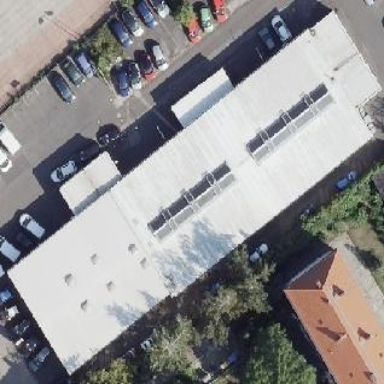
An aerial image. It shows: Commercial building with car shop.